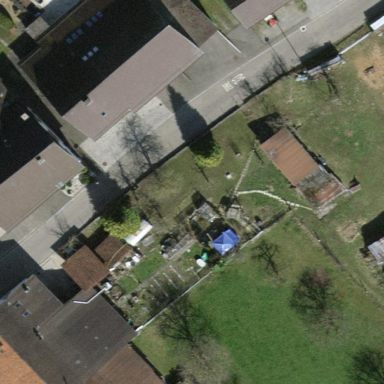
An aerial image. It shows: Pitched roof building.